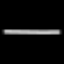
Label: line